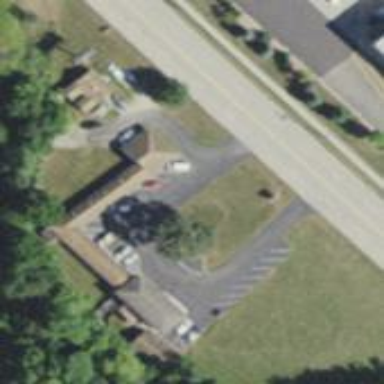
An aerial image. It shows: Motel.